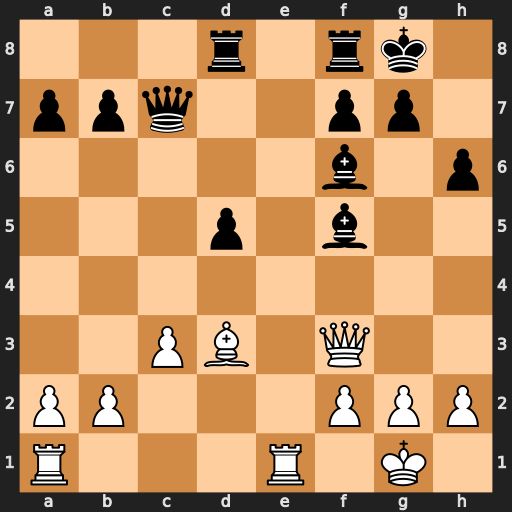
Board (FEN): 3r1rk1/ppq2pp1/5b1p/3p1b2/8/2PB1Q2/PP3PPP/R3R1K1
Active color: w
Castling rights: -
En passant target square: -
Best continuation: Qxf5 g6 Qxf6